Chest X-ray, PA view. Patient: 56 years old, sex M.
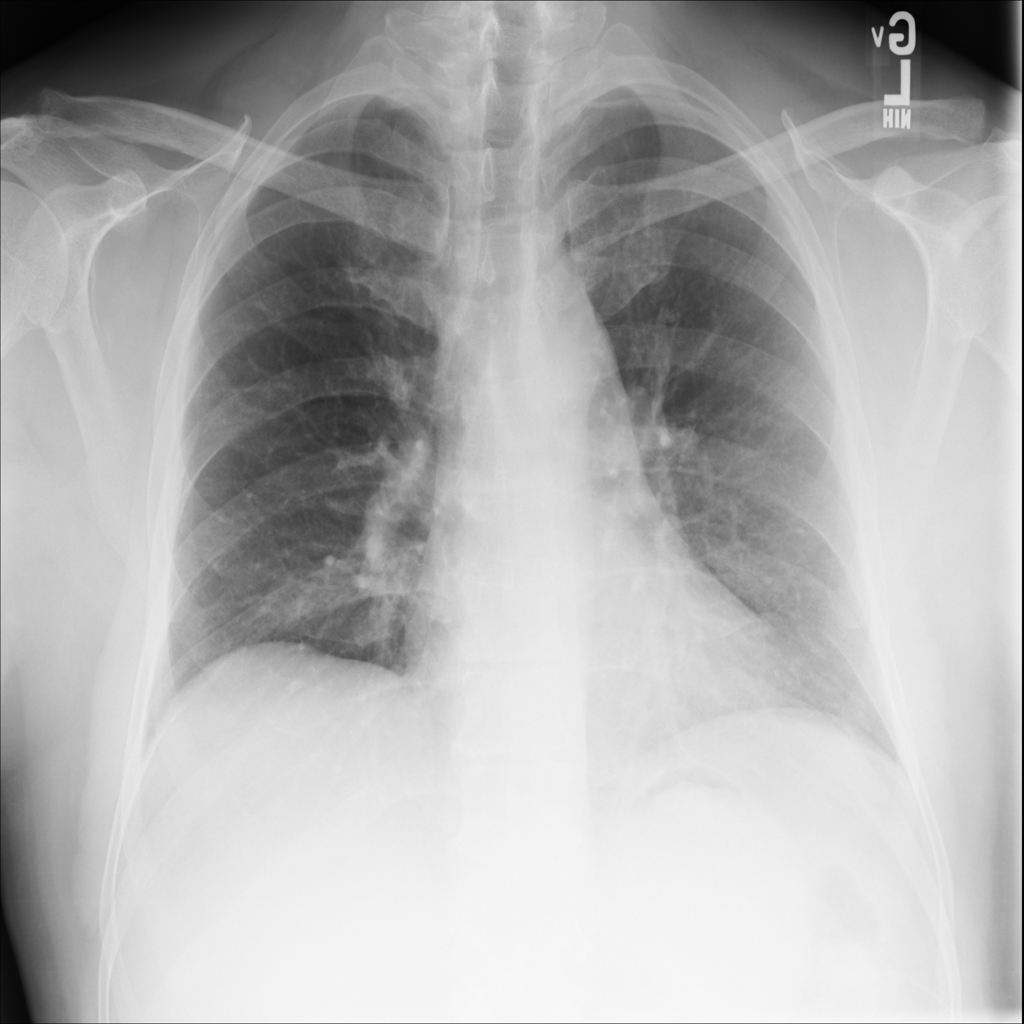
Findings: No Finding